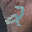
Label: 2